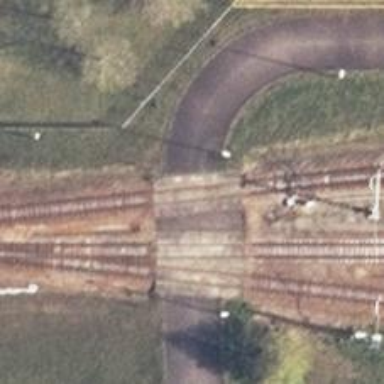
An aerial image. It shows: Level crossing along the railway.